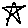
Label: star